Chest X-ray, AP view. Patient: 3 years old, sex M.
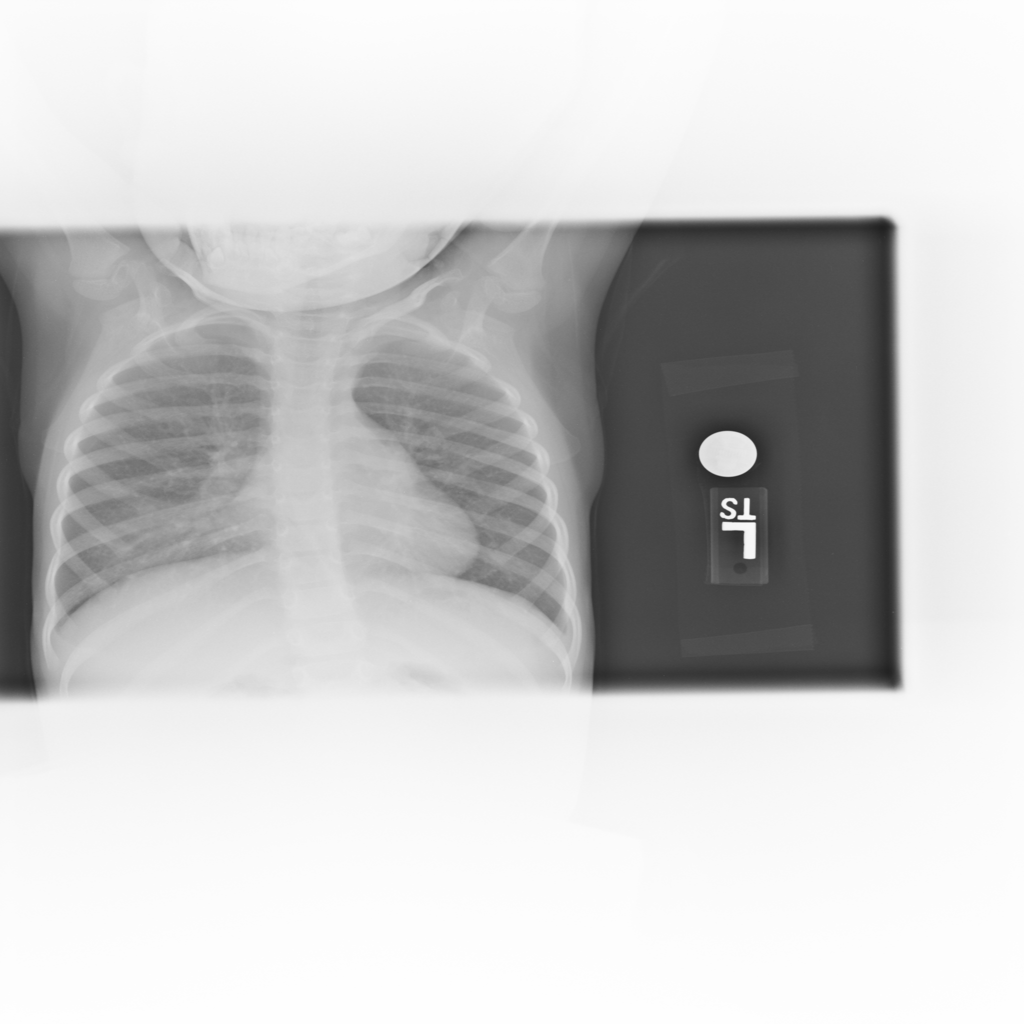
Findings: Atelectasis, Pneumonia